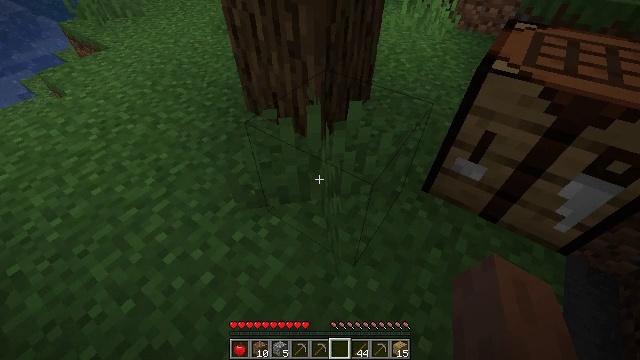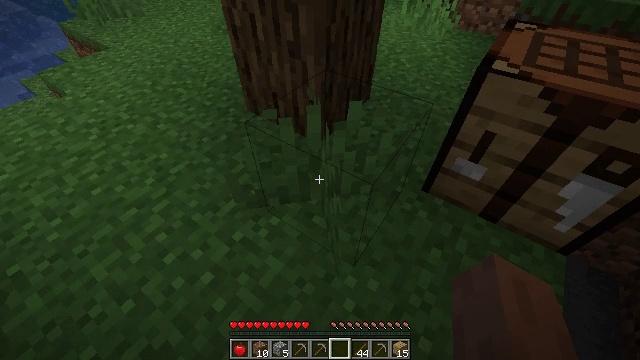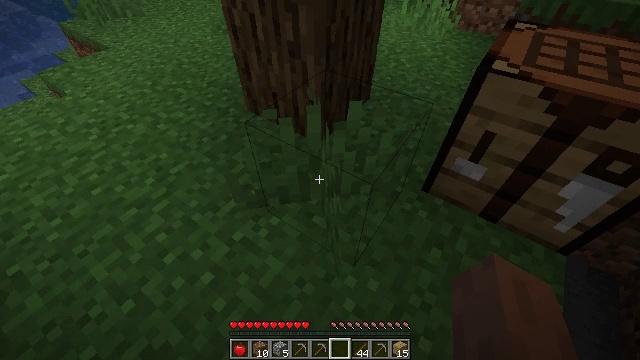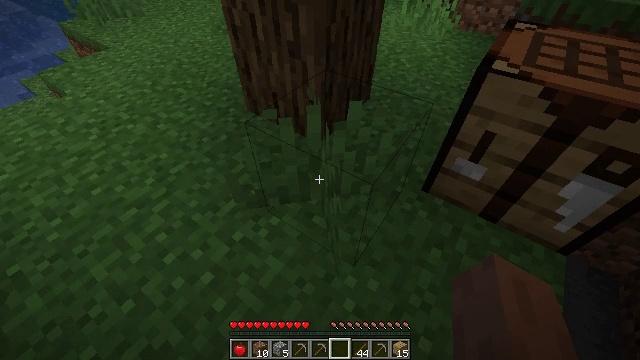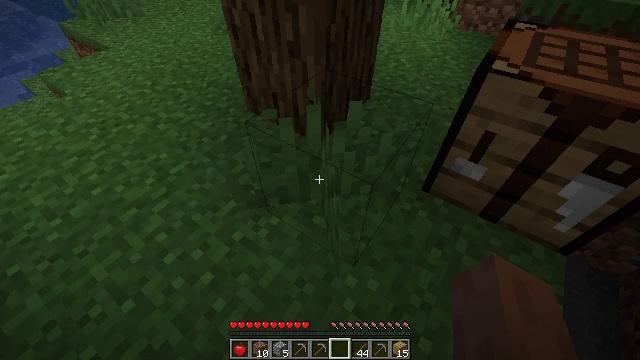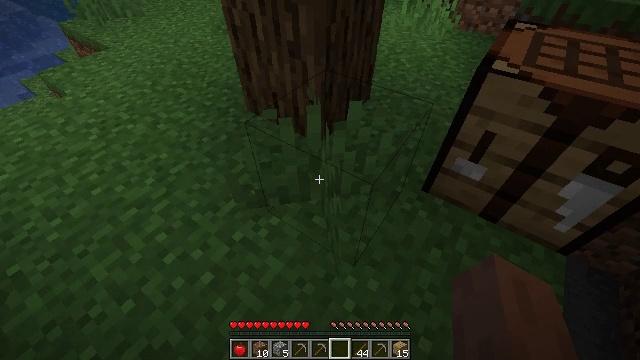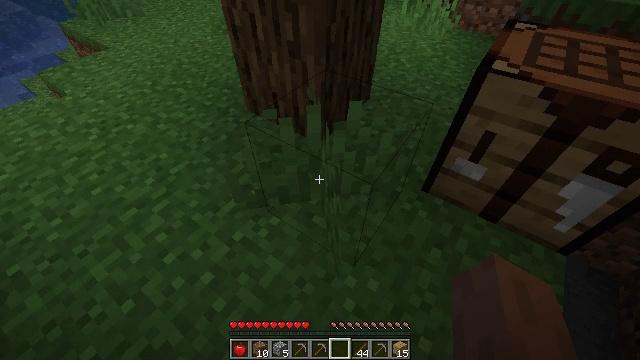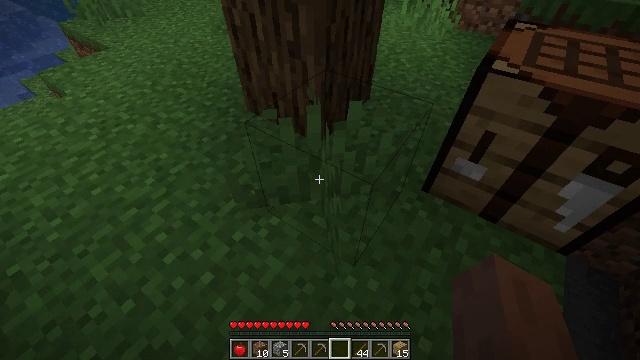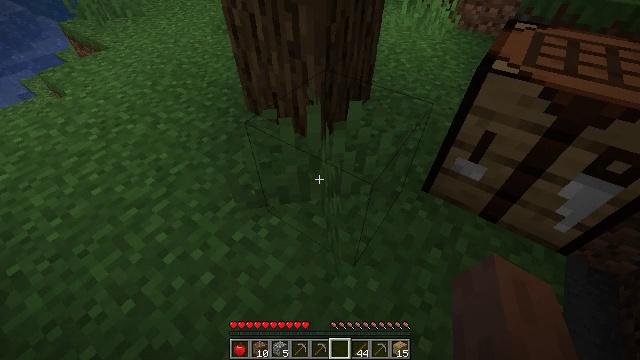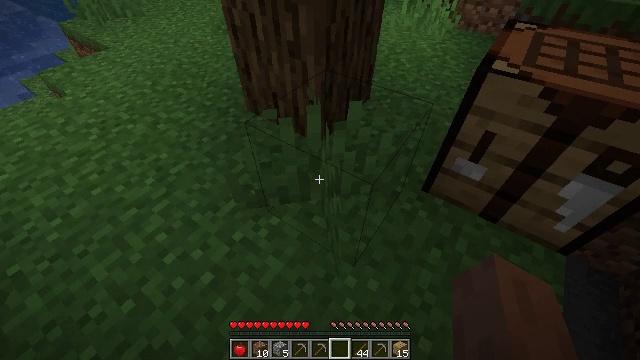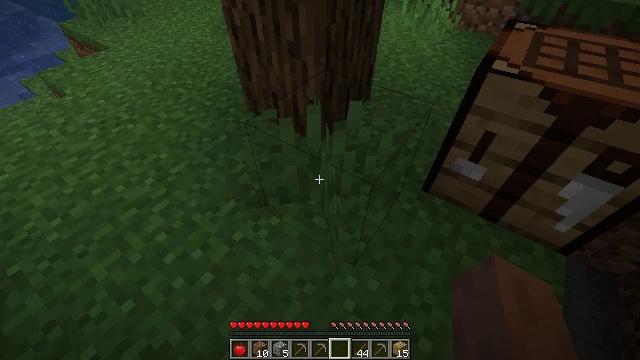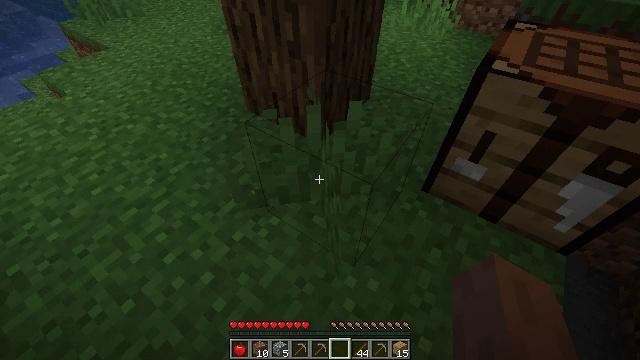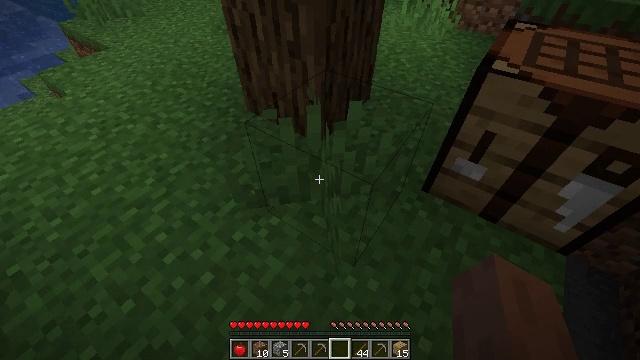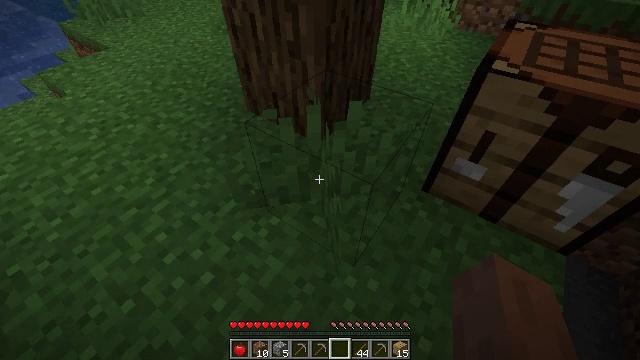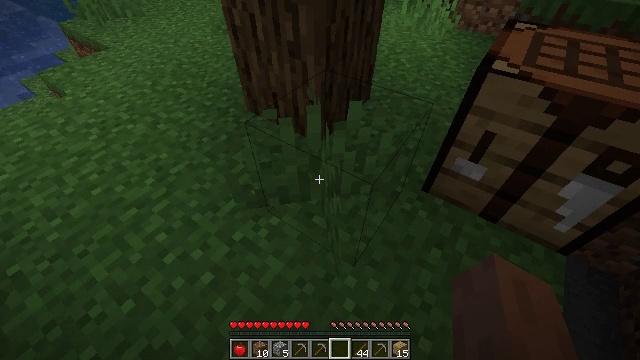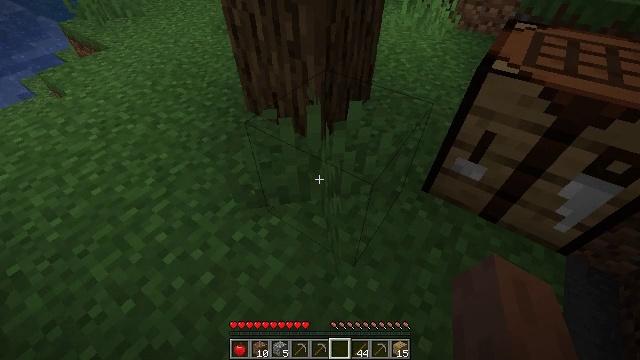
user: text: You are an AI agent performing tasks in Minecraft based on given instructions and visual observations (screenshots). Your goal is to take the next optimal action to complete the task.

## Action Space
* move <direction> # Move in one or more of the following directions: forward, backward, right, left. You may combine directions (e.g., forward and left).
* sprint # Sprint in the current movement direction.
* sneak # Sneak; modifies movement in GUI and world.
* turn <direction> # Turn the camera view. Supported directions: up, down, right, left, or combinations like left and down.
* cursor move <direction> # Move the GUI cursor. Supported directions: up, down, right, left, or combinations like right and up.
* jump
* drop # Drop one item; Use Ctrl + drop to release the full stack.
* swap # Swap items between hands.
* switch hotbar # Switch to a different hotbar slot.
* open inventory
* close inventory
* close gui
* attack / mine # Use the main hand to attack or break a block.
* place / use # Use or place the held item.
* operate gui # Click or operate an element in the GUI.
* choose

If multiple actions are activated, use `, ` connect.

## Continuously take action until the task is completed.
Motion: motion action
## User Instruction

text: Left click on the crafting table
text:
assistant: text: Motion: no_op
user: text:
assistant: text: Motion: no_op
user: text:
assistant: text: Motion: no_op
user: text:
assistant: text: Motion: no_op
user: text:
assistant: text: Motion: no_op
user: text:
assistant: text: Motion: no_op
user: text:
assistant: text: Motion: no_op
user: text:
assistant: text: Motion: no_op
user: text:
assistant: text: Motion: no_op
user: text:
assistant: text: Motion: no_op
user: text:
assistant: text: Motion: no_op
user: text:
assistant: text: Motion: no_op
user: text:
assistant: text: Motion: no_op
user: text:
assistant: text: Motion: no_op
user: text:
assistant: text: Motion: no_op
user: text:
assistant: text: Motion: no_op
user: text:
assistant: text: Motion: no_op
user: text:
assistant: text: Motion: no_op
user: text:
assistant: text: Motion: no_op
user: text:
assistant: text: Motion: no_op
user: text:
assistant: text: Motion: no_op
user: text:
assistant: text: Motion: no_op
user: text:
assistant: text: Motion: no_op
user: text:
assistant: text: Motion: no_op
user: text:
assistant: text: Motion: no_op
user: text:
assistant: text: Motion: no_op
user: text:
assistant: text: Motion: turn right
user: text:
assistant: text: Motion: turn right and down
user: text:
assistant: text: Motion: turn right and down
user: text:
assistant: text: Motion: turn right